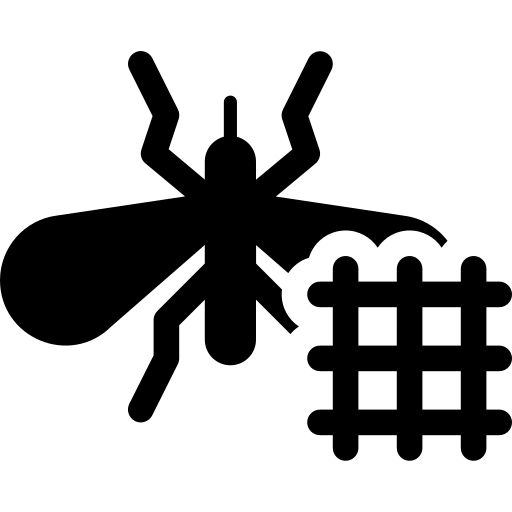
Tags: icon, FontAwesome, fa-icon, solid, mosquito, net